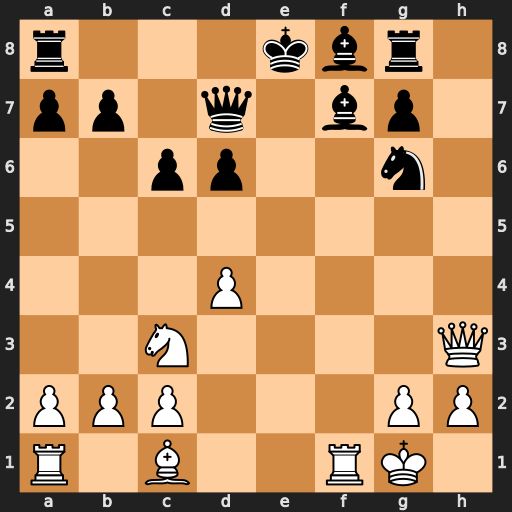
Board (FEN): r3kbr1/pp1q1bp1/2pp2n1/8/3P4/2N4Q/PPP3PP/R1B2RK1
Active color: w
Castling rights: q
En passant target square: -
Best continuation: Qxd7+ Kxd7 Rxf7+